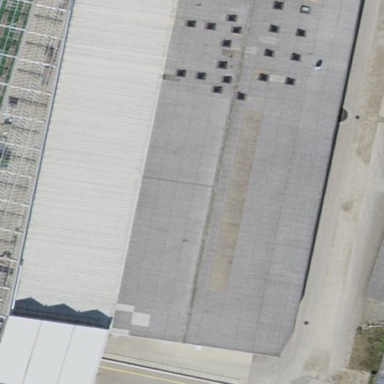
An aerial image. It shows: View of roof of building.